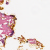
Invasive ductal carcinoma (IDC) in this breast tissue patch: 0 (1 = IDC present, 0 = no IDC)